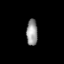
Tissue: lung
Cell type: Epithelial cells
Senescence score: 0.1741
Nuclear area (px): 289
Mean DAPI intensity: 149.422